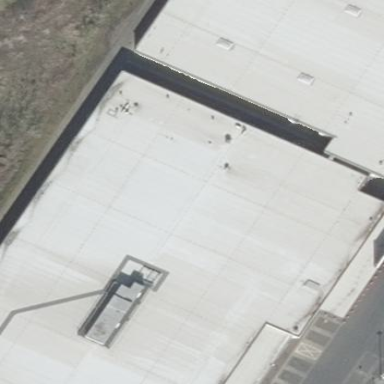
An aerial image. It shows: Part of the building is designated for retail.